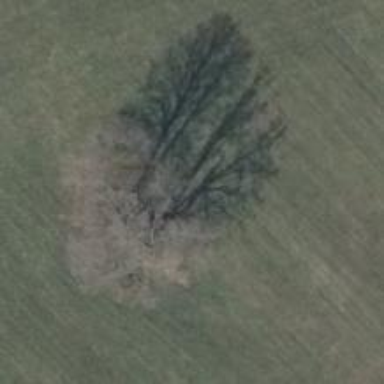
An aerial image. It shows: Hunting stand.